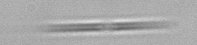
Label: Pseudo-nitzschia